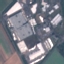
Land use / land cover: Industrial